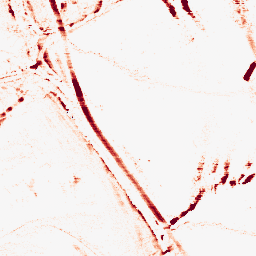
Category: morphological
Decomposition family: morphological_rect
Decomposition parameters: operation: opening
width: 10
height: 3
Upsampling method: quintic
Upsampling parameters: scale: 4
Upsampling scale: 4